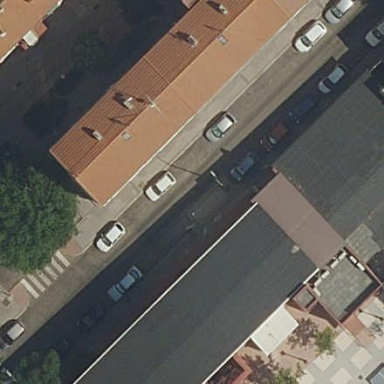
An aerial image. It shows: Hipped roof apartment building.